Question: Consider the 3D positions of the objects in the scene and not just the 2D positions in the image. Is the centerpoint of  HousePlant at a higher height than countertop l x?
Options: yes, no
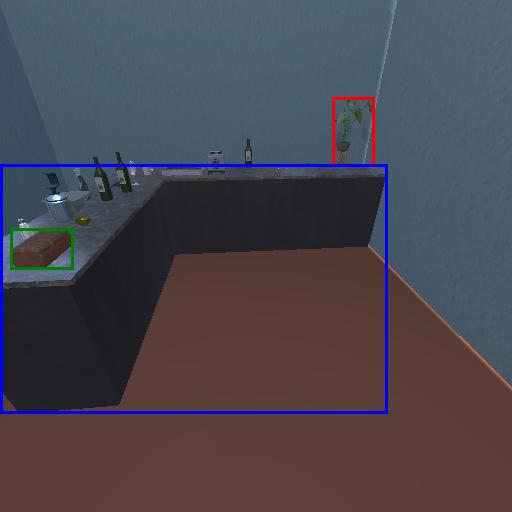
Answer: yes